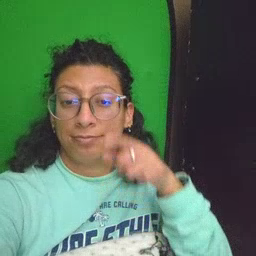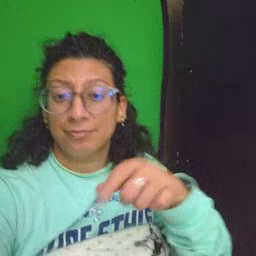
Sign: there